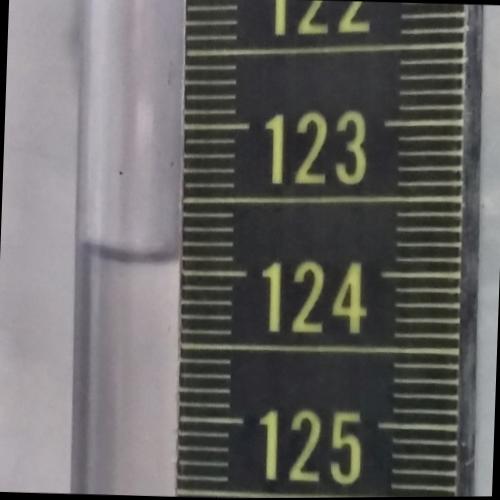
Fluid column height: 123.9 cm